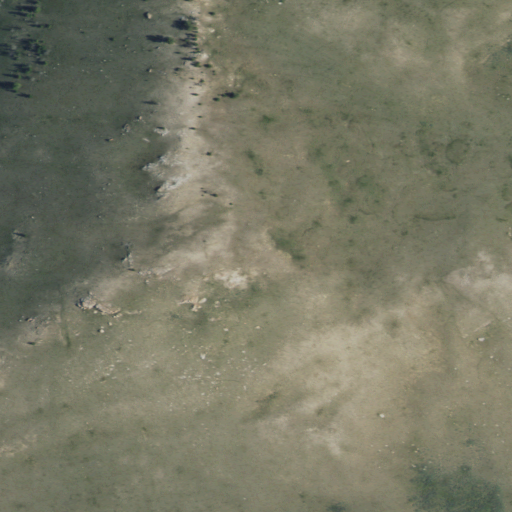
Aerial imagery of ridge(s) in Wyoming named Little Bald Ridge containing shrub and grassland